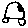
Label: car